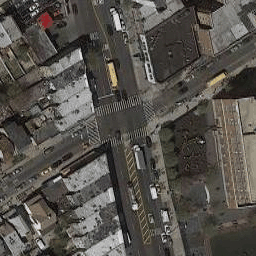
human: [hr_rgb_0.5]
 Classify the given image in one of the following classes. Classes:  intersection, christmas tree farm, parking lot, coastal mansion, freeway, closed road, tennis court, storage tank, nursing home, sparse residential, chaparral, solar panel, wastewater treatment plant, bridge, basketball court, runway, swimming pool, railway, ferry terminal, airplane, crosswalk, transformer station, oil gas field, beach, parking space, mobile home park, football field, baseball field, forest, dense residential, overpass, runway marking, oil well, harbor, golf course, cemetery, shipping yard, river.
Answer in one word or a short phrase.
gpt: intersection